Interaction volume radius: 5 \u00c5
Interaction volume height: 10 \u00c5
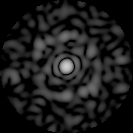
Disorder parameter: 0.8391